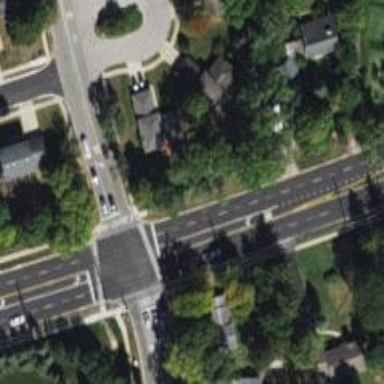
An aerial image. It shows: Crossing road.